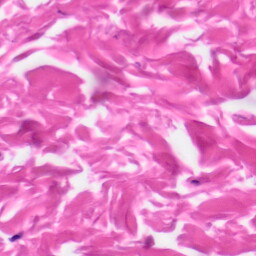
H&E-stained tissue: Skin